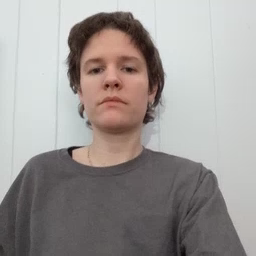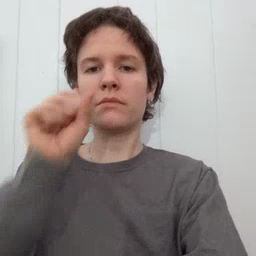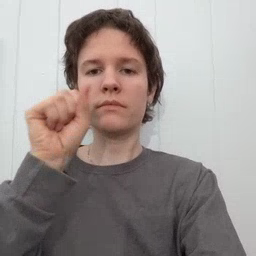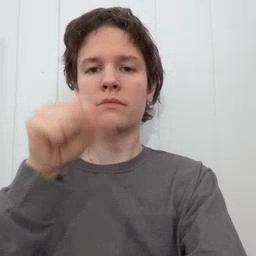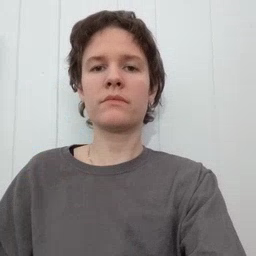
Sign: carrot